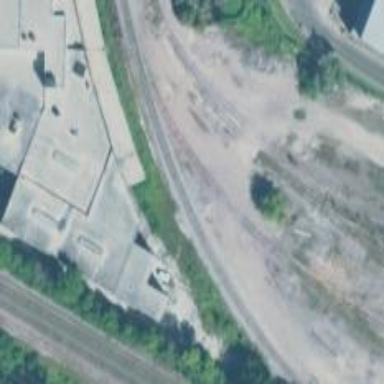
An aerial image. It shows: Rail spur service.